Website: macys
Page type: account-selection
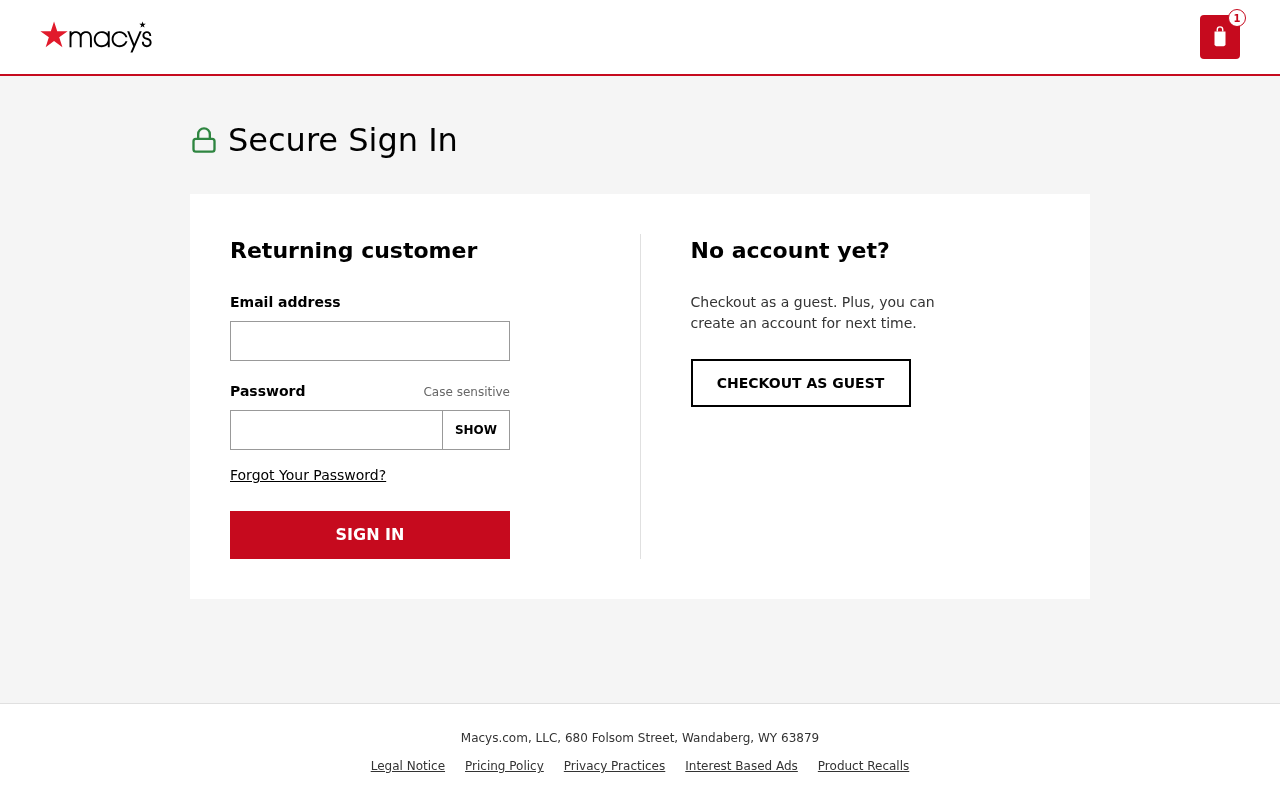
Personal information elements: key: PII_EMAIL
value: michael_wilson@yahoo.com
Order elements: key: ORDER_NUM_ITEMS
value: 1